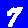
Digit: 7